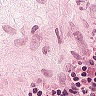
Metastatic tissue present: no